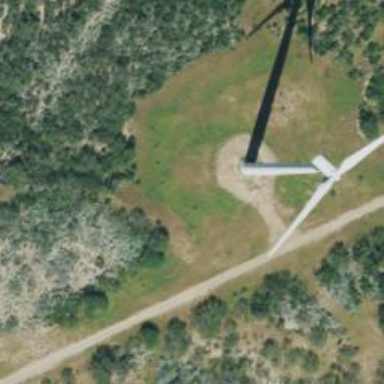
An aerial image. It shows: Wind generator powered by wind. The generator type is horizontal axis and it uses wind turbines.